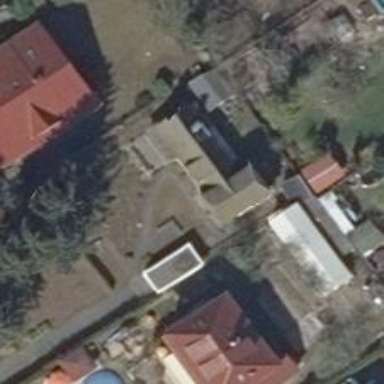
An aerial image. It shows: Detached building with gabled roof.